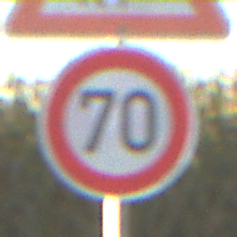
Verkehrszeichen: Geschwindigkeit70
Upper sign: ReiterLinks
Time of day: SunriseSunset
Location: Outdoor (RoadRail)
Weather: Clear
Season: NotSpecified
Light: Natural